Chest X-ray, AP view. Patient: 62 years old, sex M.
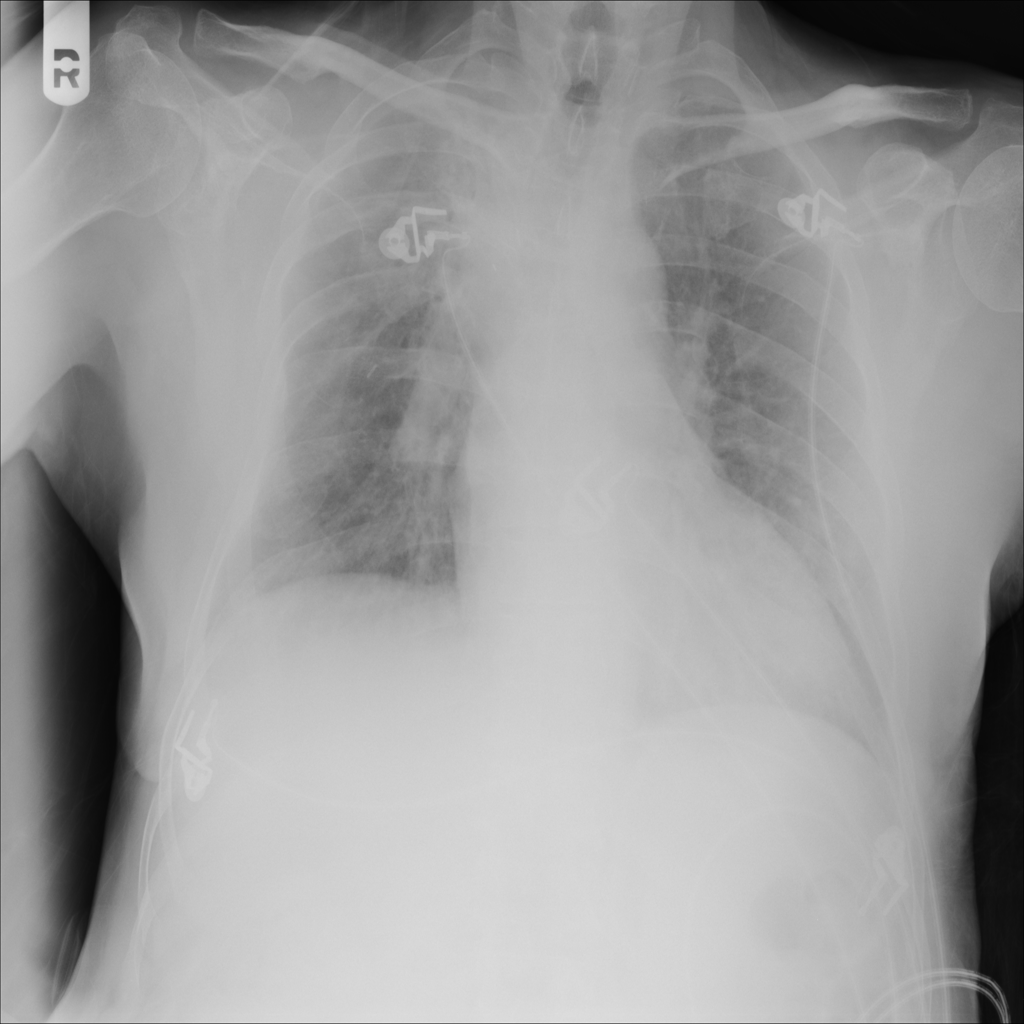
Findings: Fibrosis, Infiltration